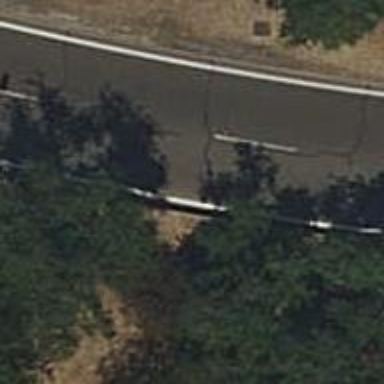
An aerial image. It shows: Guard rail.